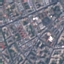
Label: Residential